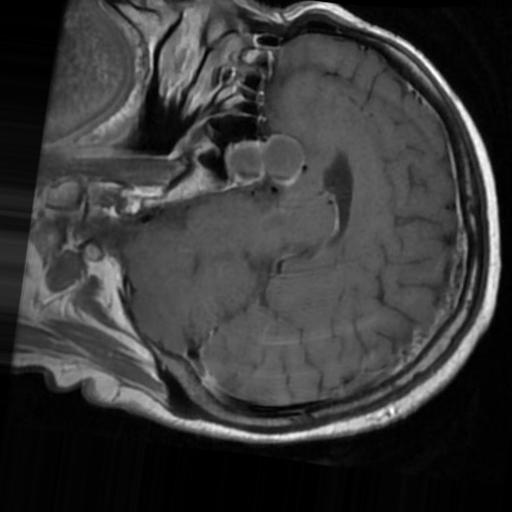
Label: brain_tumor